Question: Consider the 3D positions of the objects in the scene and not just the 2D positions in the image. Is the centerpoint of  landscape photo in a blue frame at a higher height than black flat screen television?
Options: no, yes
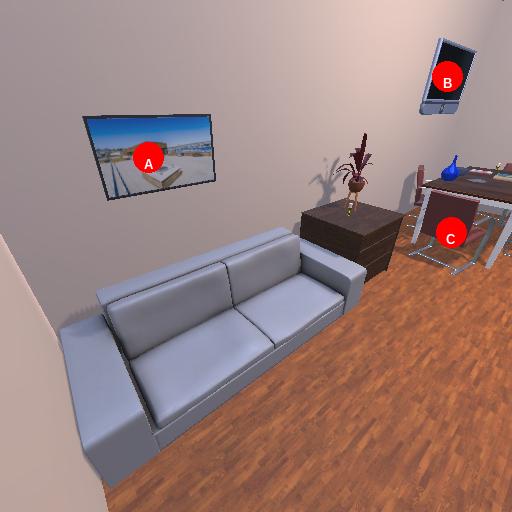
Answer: no